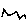
Label: zigzag